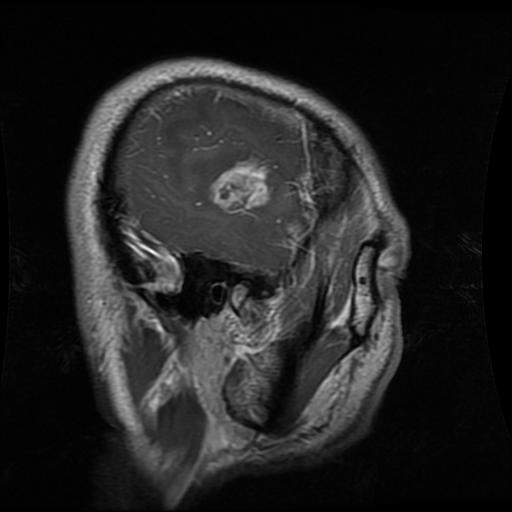
Label: glioma